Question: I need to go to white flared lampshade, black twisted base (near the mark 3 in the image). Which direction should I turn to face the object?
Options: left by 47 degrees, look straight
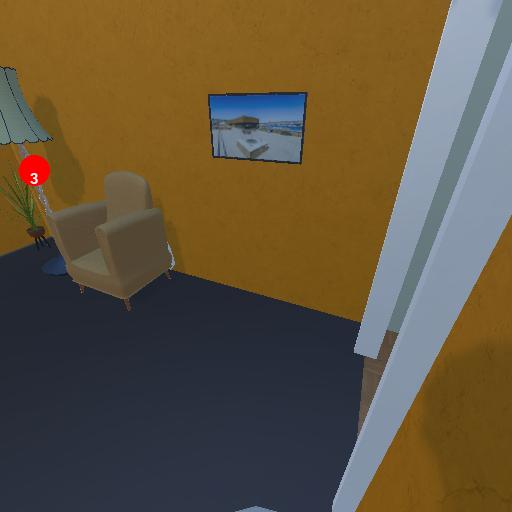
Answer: left by 47 degrees